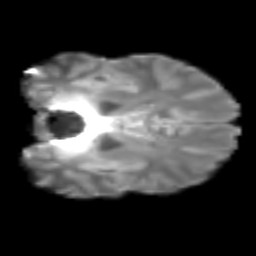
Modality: T2w
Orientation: coronal
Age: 20
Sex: female
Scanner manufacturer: siemens
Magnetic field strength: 3 T
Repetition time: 2.3 s
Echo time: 0.085 s